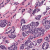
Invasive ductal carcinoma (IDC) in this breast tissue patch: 1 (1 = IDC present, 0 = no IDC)